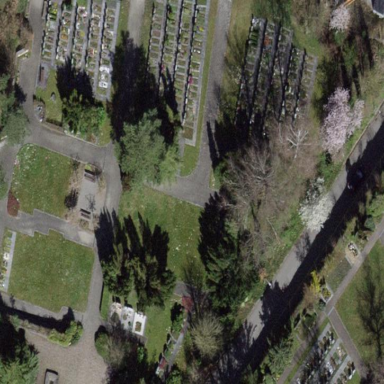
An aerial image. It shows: Cemetery.